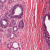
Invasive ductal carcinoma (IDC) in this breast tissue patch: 0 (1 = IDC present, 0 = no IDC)